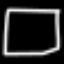
Label: square